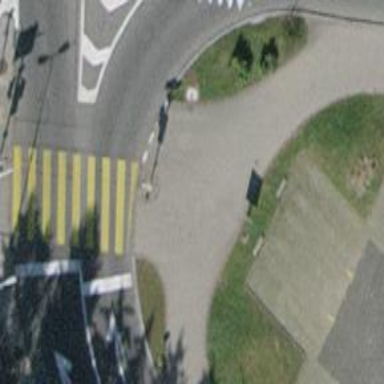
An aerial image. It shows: Crossing with traffic signals.